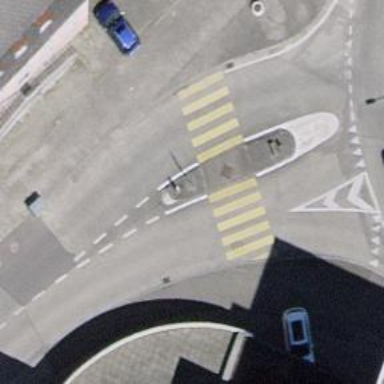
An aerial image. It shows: Zebra crossing on the road.